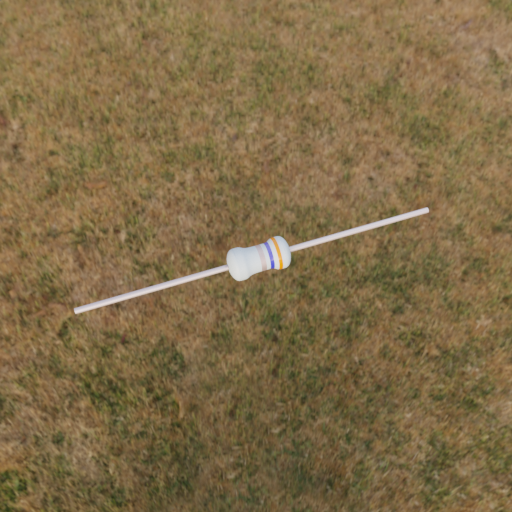
Resistor colour bands (in order): silver, blue, orange